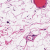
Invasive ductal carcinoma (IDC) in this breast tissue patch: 0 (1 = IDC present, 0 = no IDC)